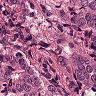
Metastatic tissue present: yes